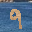
Label: 9